Question: I ran the following script to create the master key for one of the databases I created, but I was not able to see they key in the node (see snapshot); does anyone know why? I look forward to hearing your reply, thank you.
'''
USE AdventureWorks
GO
CREATE MASTER KEY ENCRYPTION BY PASSWORD = '23987hxJ#KL95234nl0zBe'
GO
'''

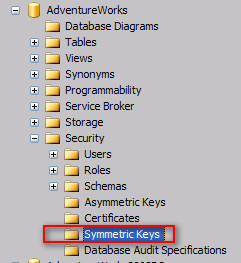
Answer: You cannot see this information in the SSMS GUI, but you can see whether a database has a master key if you run the following:
'''
SELECT d.is_master_key_encrypted_by_server
FROM sys.databases AS d
WHERE d.name = 'AdventureWorks';
'''